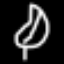
Label: leaf